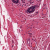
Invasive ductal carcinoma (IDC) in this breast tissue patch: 0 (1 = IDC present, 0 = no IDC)